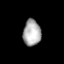
Tissue: prostate
Cell type: Myeloid cells
Senescence score: 0.3137
Nuclear area (px): 457
Mean DAPI intensity: 172.221